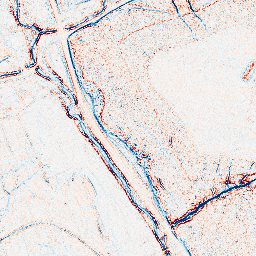
Category: edge_preserving
Decomposition family: bilateral
Decomposition parameters: d: 5
sigma_color: 75
sigma_space: 100
Upsampling method: quintic
Upsampling parameters: scale: 8
Upsampling scale: 8